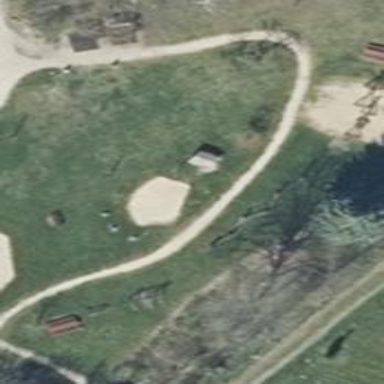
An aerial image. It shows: Playground with springy equipment.